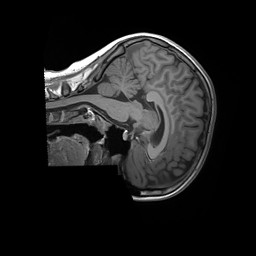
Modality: T1w
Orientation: sagittal
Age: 20
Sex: female
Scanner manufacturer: siemens
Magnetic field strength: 3 T
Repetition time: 1.8 s
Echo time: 0.00232 s